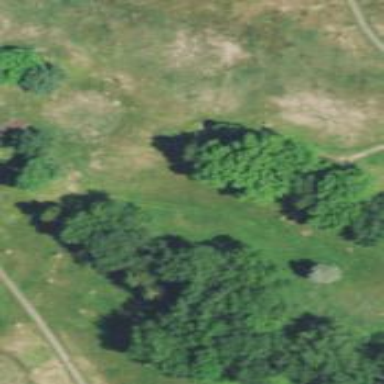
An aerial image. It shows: Golf hole.